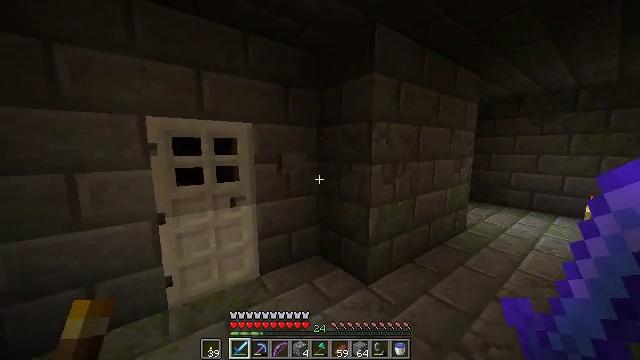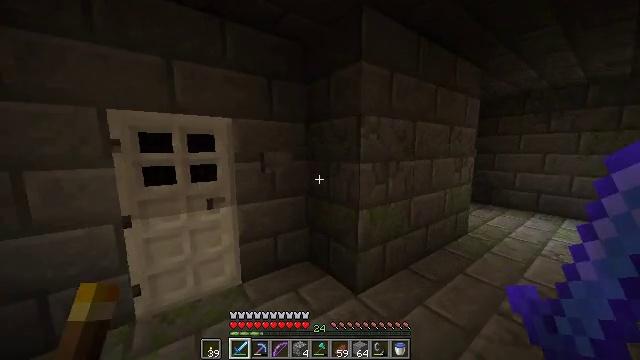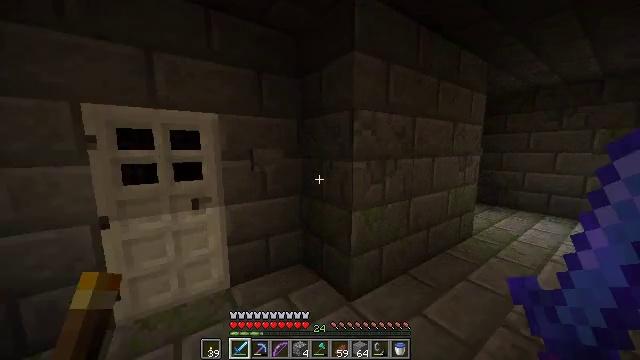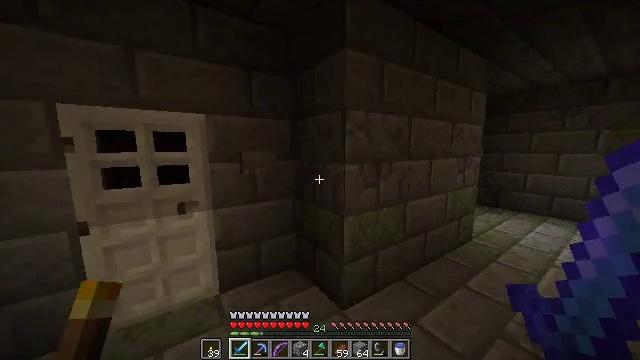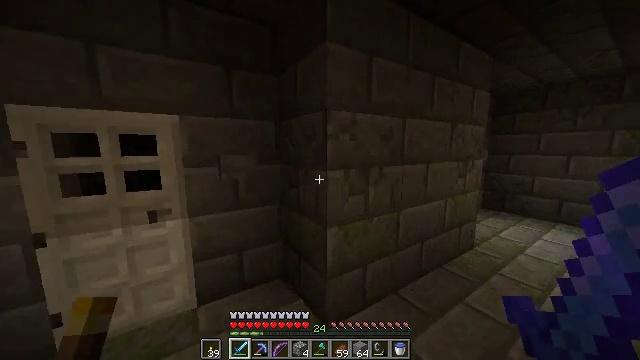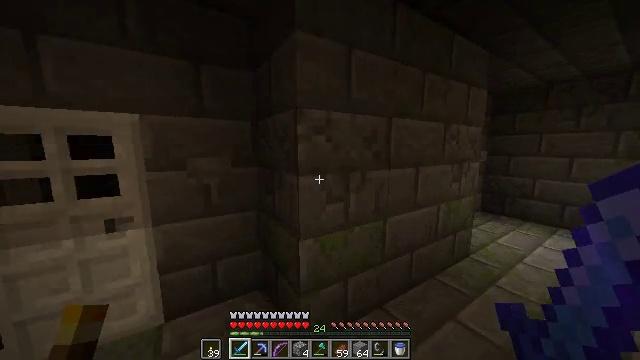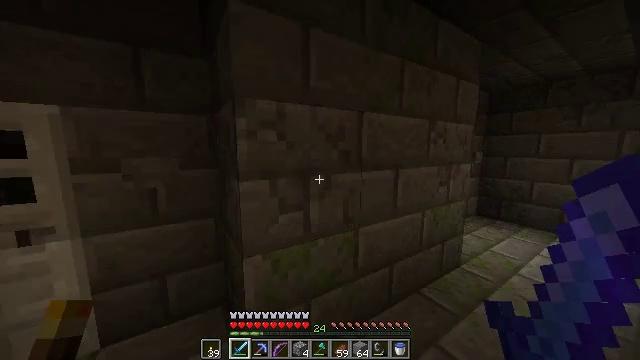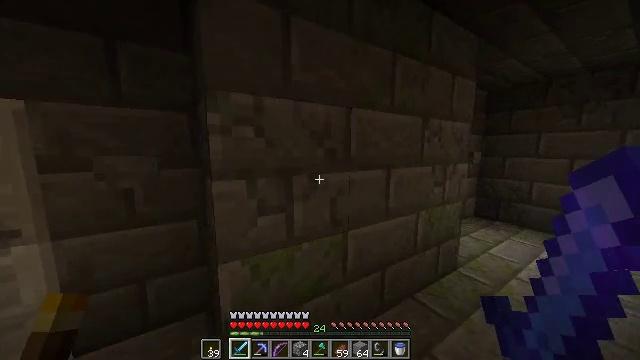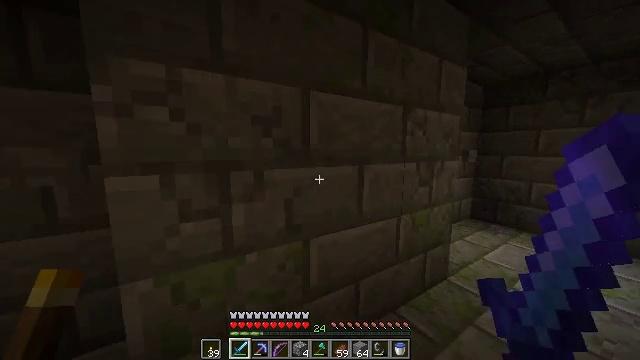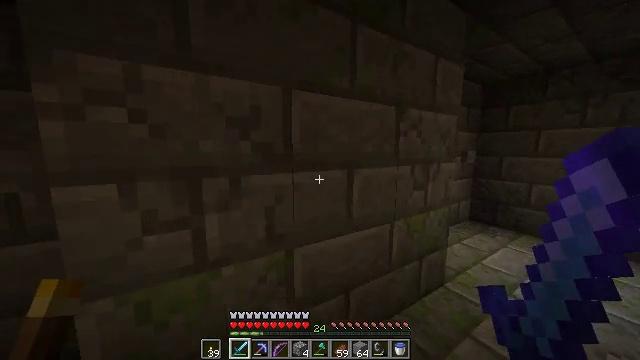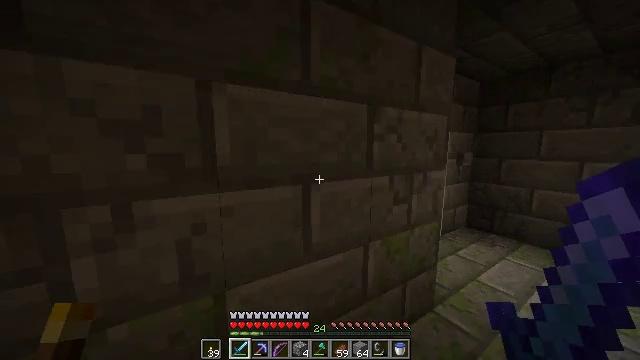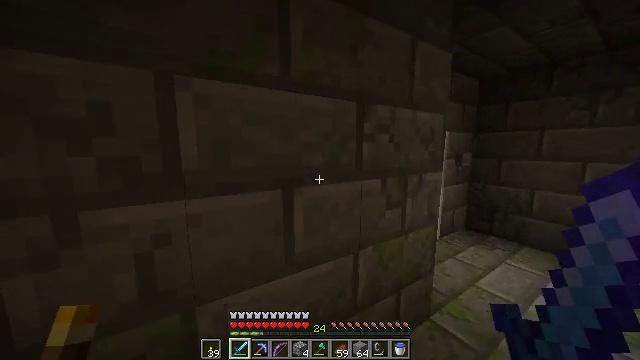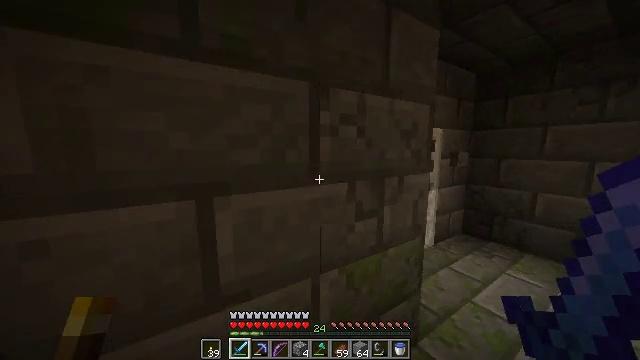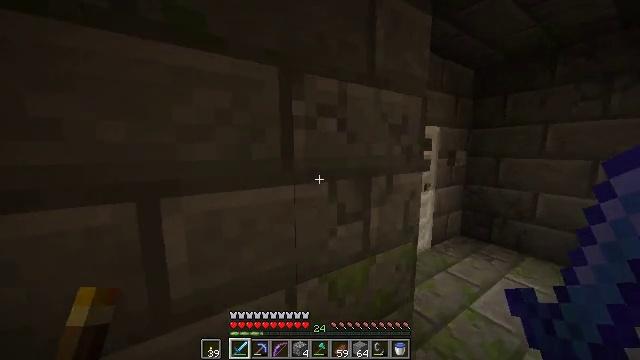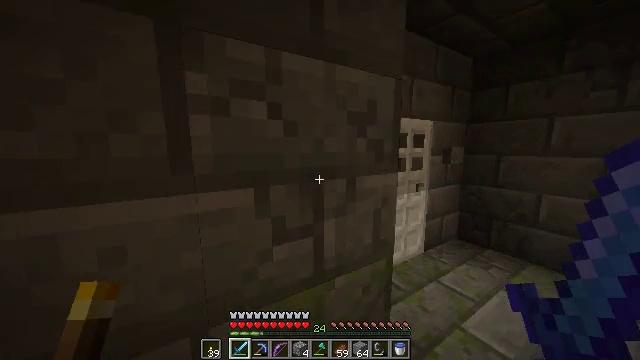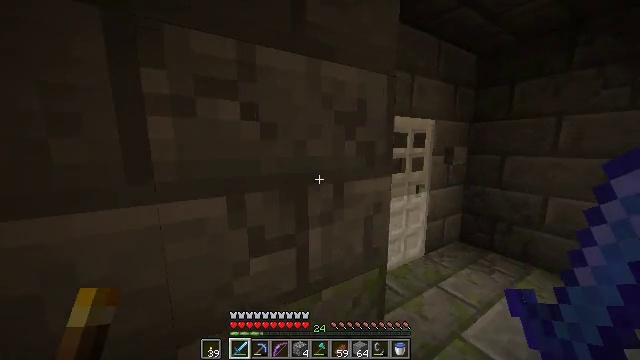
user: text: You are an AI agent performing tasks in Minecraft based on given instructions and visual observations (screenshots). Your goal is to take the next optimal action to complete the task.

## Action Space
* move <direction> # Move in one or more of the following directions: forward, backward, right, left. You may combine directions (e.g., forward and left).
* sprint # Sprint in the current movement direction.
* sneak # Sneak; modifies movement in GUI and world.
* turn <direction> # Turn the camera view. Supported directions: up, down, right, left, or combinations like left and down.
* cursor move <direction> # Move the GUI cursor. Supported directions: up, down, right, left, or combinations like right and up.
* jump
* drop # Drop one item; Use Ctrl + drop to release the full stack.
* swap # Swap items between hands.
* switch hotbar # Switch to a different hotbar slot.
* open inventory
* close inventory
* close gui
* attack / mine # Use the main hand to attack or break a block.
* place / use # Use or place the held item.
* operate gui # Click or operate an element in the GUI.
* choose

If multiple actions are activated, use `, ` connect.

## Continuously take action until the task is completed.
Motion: motion action
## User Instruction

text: Left click on the iron door to break it.
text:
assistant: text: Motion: move forward and move right, sprint
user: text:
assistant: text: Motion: move forward and move right, sprint, turn left
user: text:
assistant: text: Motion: move forward and move right, sprint
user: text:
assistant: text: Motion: move forward and move right, sprint, turn left
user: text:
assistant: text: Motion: move forward and move right, sprint
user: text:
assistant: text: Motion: move forward and move right, sprint
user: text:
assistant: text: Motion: move forward and move right, sprint
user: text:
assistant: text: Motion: move forward and move right, sprint
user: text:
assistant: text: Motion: move forward and move right, sprint
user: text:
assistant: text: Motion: move forward and move right, sprint
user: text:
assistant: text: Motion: move forward and move right, sprint
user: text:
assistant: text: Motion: move forward and move right, sprint
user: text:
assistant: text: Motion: move forward and move right, sprint
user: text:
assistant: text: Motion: move forward and move right, sprint
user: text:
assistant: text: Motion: move forward and move right, sprint
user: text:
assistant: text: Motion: move forward and move right
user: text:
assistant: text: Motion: move forward and move right, turn left
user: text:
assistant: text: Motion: move forward and move right
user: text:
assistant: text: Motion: move forward and move right
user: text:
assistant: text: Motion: move forward and move right
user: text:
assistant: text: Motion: move forward
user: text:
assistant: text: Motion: move forward, turn right and up
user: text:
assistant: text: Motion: turn right and up
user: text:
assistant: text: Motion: turn right and up
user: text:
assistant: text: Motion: turn right and up
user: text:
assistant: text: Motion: turn right
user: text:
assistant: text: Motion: turn right
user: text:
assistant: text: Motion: turn right and down
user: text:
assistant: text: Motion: turn right and down
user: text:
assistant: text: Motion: turn right and down